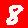
Digit: 8